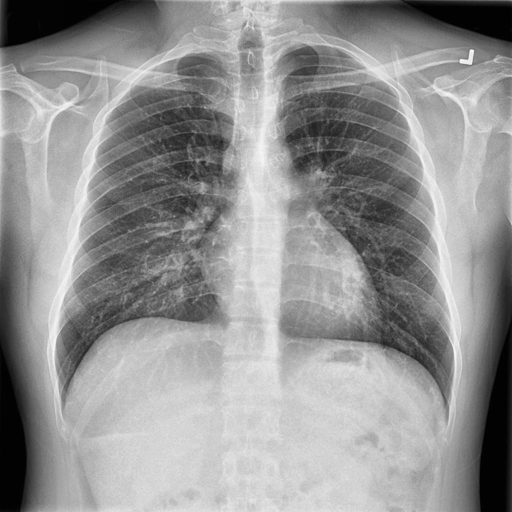
Finding: NORMAL